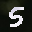
Label: 5